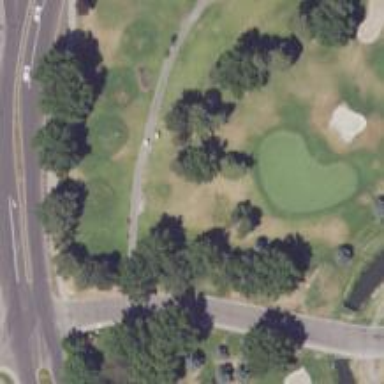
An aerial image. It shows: Path for golf carts.